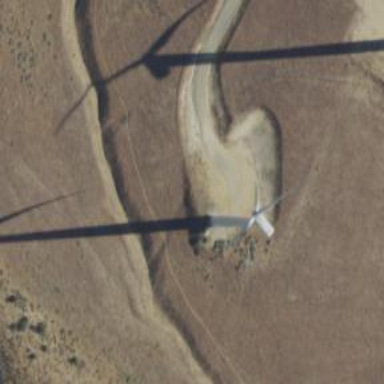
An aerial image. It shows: Wind generator in the form of horizontal axis wind turbine.